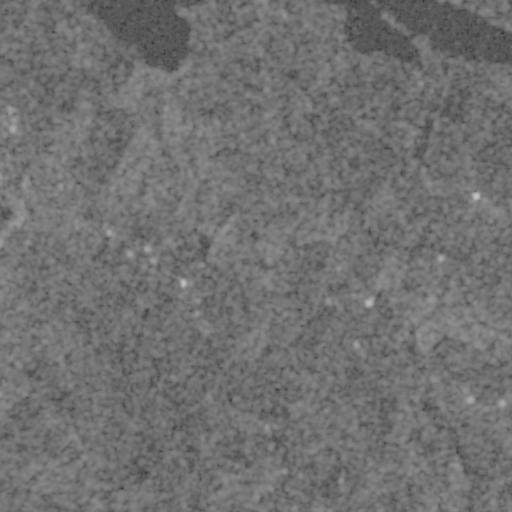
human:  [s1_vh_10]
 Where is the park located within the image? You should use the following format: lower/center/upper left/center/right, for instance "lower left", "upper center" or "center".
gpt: The park is located in the lower right of the image.
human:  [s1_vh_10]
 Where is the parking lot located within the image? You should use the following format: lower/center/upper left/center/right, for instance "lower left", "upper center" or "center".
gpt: The parking lot is located in the lower center of the image.
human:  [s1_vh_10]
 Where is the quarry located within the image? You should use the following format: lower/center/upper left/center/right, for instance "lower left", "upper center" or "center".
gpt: The quarry is located in the upper left of the image.
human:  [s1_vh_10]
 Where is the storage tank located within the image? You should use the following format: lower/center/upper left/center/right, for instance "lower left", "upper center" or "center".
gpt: The storage tank is located in the lower left of the image.
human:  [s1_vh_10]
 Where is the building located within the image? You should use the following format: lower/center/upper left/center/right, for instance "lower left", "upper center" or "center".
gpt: There is no building in the image.

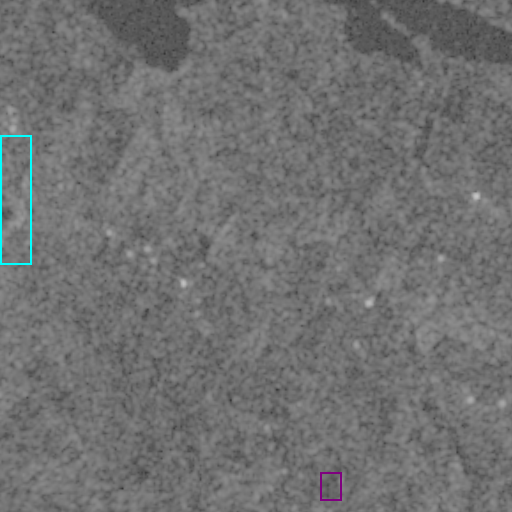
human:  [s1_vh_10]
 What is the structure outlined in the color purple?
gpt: The structure outlined in purple is a park.
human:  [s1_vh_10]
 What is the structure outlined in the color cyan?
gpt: The structure outlined in cyan is a quarry.
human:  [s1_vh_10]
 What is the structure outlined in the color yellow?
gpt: There is no yellow outline.